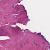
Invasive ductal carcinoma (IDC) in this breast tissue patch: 0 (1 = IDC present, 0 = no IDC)